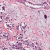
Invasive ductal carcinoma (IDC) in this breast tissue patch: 1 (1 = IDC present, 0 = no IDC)